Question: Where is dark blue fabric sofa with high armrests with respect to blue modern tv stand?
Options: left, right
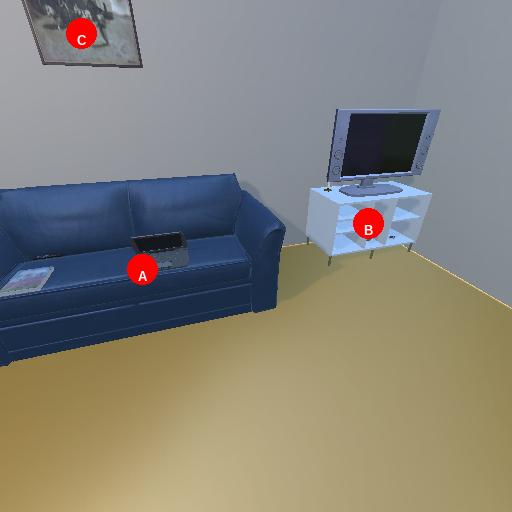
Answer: left